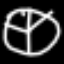
Label: clock